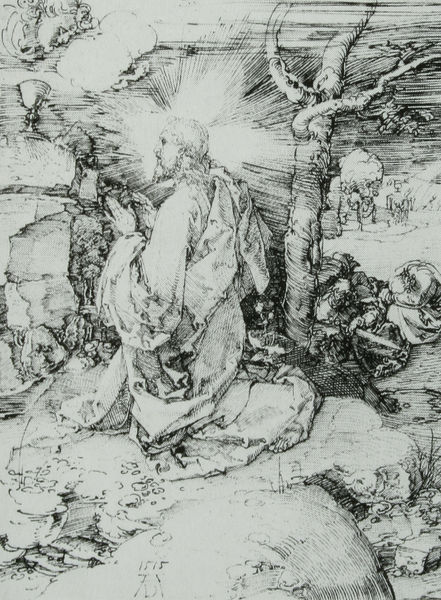
Titel: Gebet am Ölberg
Künstler: Albrecht Dürer
Standort: Wien
Institution: Albertina
Schlagwörter: baum, berg, felsen, gott, himmel, kopf, mann, schatten, weiß, landschaft, menschen, äste, grau, hintergrund, licht, profil, schwarz, szene, zeichnung, tiere, wolke, bart, arm, falten, schale, stein, steine, hände, signatur, baumstamm, horizont, natur, einsam, sonne, gewand, kelch, mantel, vater, blatt, pflanzen, engel, garten, holzschnitt, papier, schlafen, schlafende, fels, grafik, graphik, kahl, linien, angst, detail, knie, becher, fuss, religion, links, strahlen, form, weinglas, druck, druckgraphik, schnitt, schwarzweiss, druckgrafik, monogramm, schraffur, radierung, stich, knien, bleistift, beten, gebet, knauf, schein, prediger, heiligenschein, nimbus, christus, jesus, christlich, knieend, kniend, mönch, wächter, erscheinung, heiliger, heilige, dürer, pokal, anbeten, erleuchtung, jünger, heilig, kupferstich, anbetung, gloriole, gral, geist, botschaft, eremit, kreuznimbus, albrecht, albrecht dürer, pilger, einsiedler, strahlenkranz, passion, judas, monogram, ölberg, wandlung, ölber, gethsemane, bettelmönch, hande, gewan, kelchförmig, schlafe, wolden, sztahlen, fels jesus, hiernonymus